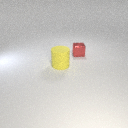
small red metal cube to the right of large yellow rubber cylinder